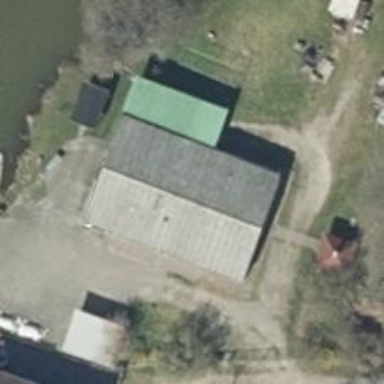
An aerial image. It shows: Seafood shop.